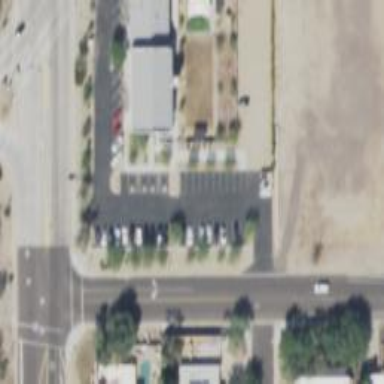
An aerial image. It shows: Parking area with asphalt surface.